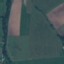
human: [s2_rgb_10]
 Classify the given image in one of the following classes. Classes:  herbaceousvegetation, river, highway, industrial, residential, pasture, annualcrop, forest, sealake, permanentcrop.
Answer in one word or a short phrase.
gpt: Pasture